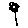
Label: flower